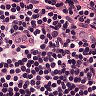
Metastatic tissue present: no